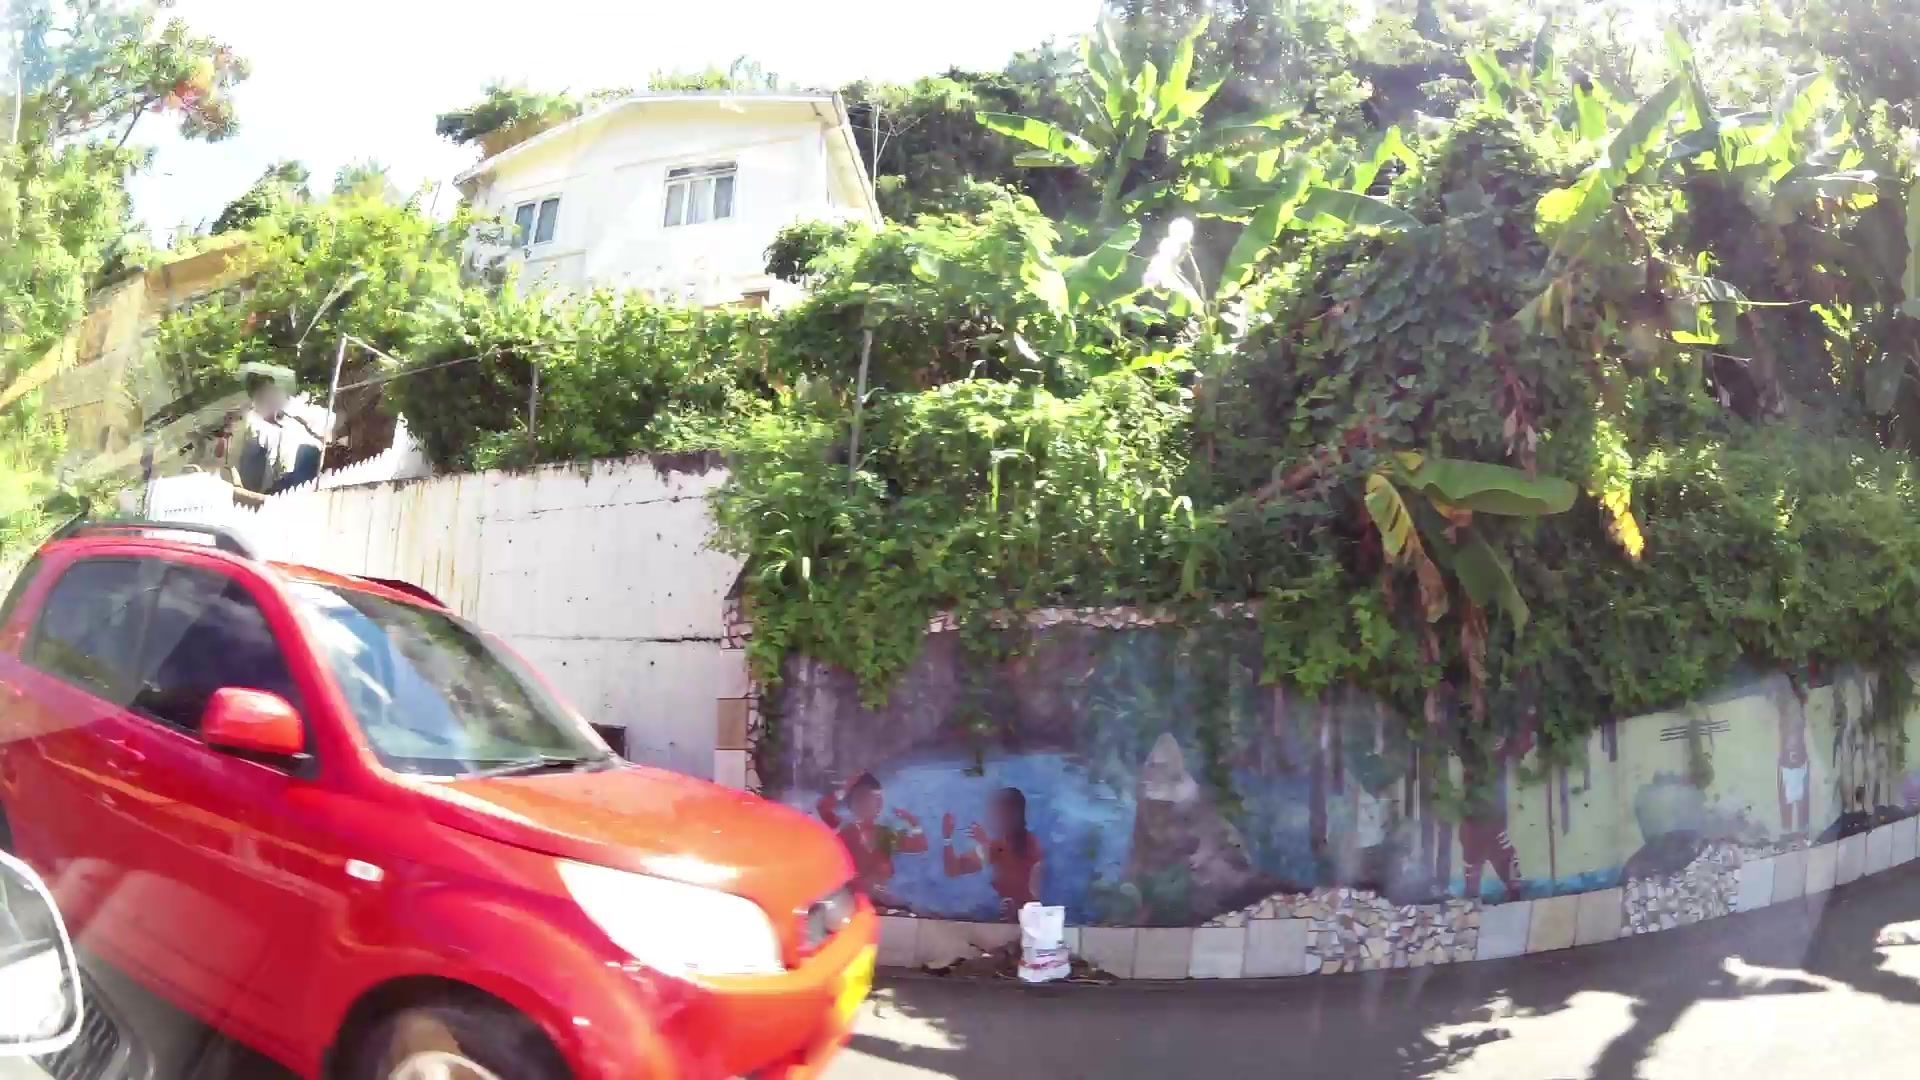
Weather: clear
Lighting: day
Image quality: slightly poor
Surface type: driving surface
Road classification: primary
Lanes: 2.0
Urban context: suburban or peri-urban
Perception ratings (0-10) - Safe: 1.86, Lively: 3.34, Beautiful: 1.06, Boring: 7.45, Depressing: 6.41, Wealthy: 3.41